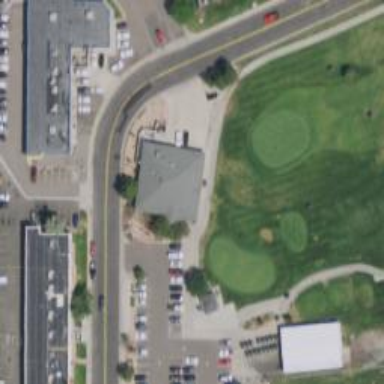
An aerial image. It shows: Golf cartpath that is also road path.